Question: how call '.php' outside the folder
my folder structurer is

I'm in
my code is
'''
$tpl_file ='../mail.php';//problem is here LINE 279
$msg_tmpl = file_get_contents($tpl_file);
if (!file_exists($tpl_file))
{
?>
<script>
alert('no');
</script>
<?php
}
else
{
?>
<script>
alert('yes');
</script>
<?php
}
'''
So my question is I want to get all data from the 'mail.php' and assign it '$tpl_file'.
In above try I'm getting always with
> A PHP Error was encounteredSeverity: WarningMessage: file_get_contents(../mail.php): failed to open stream: No such file or directoryFilename: pages/cart.phpLine Number: 279
any Ideas??
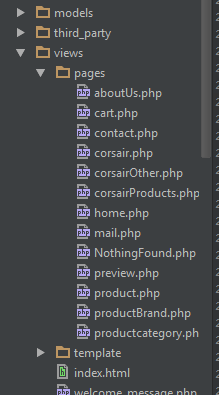
Answer: Change
'''
$tpl_file ='../mail.php';
'''
To
'''
$tpl_file ='application/views/pages/mail.php';
'''
From your screenshot,'mail.php' is located in 'application/views/pages/mail.php'